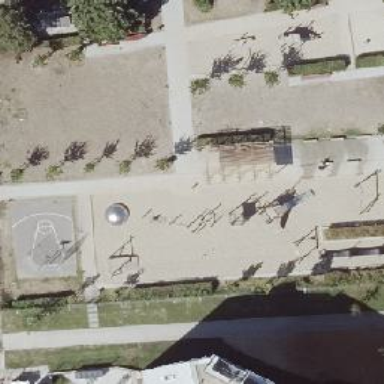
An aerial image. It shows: Playground with balance rope feature.